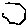
Label: hexagon